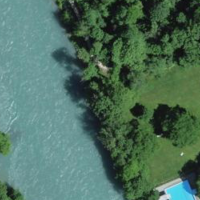
EUNIS habitat code: 41
Species observed at this site:
Corylus avellana
Plantago major